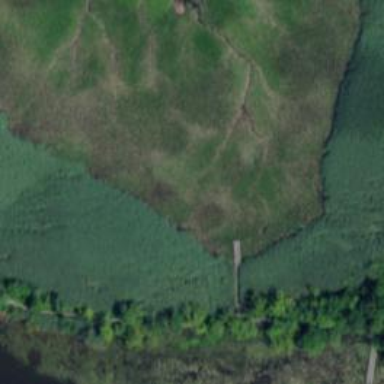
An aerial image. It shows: Path leading to bridge.